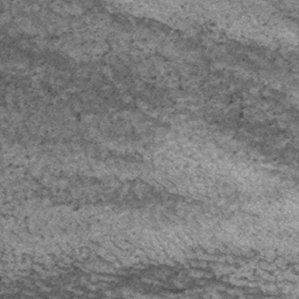
Label: frost